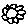
Label: flower